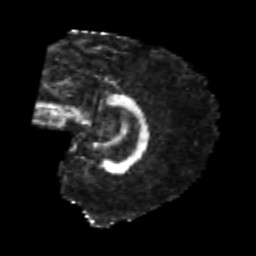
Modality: FA
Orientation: sagittal
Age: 26
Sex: male
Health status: healthy
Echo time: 0.074 s